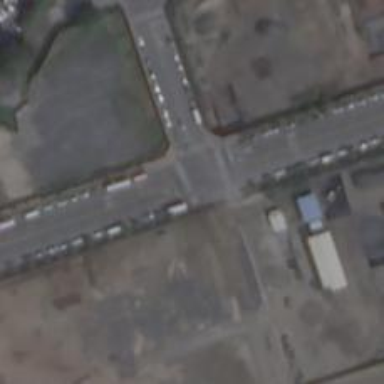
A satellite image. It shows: Marked road crossing.